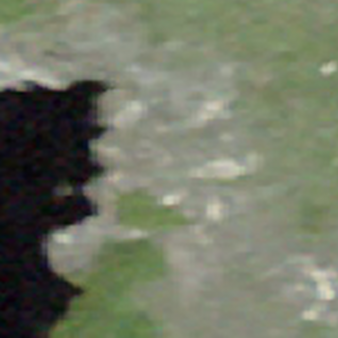
Label: other